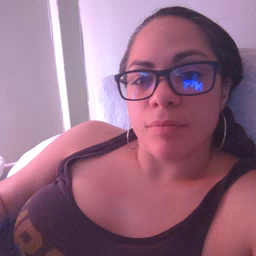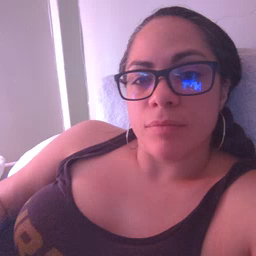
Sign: sticky